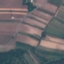
Land use / land cover: PermanentCrop